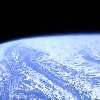
Label: cloud